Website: home-depot
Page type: account-selection
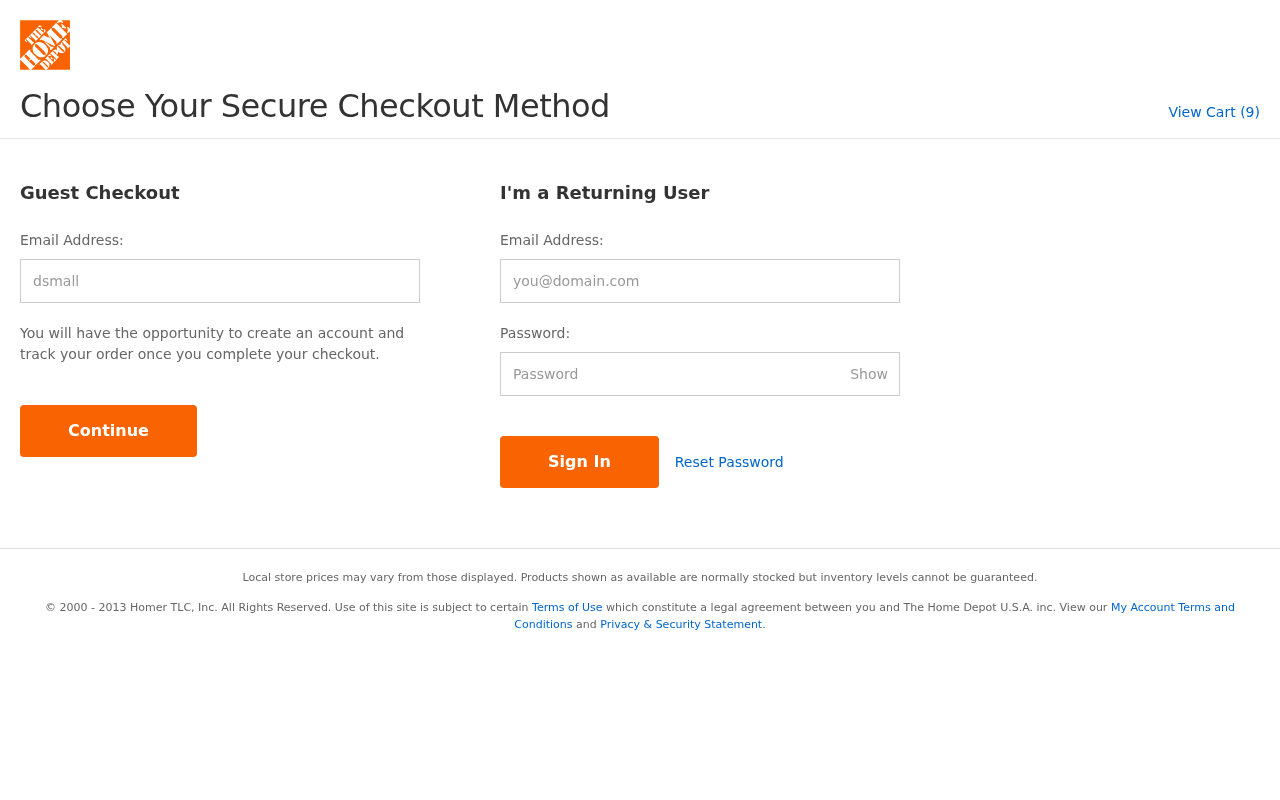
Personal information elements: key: PII_LOGIN_USERNAME
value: dsmall256
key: PII_LOGIN_USERNAME2
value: dsmall256
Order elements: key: ORDER_NUM_ITEMS
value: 9